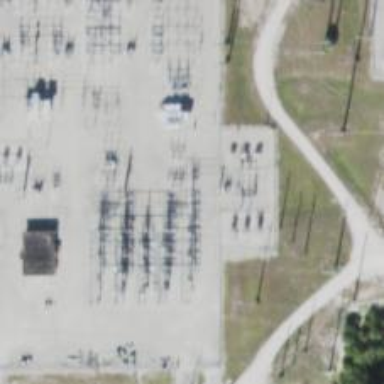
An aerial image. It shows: Switch for power supply.